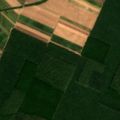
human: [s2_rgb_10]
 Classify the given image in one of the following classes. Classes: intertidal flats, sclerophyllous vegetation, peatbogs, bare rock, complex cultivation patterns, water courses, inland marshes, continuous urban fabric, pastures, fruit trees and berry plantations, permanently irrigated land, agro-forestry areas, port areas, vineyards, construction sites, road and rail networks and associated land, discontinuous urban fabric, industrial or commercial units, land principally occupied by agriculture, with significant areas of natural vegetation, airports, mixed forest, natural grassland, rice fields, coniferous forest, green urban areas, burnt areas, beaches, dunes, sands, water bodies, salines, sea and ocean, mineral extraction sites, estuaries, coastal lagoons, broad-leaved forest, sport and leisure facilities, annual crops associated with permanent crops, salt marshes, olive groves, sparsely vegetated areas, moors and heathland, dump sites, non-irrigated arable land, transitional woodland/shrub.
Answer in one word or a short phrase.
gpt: non-irrigated arable land, broad-leaved forest, transitional woodland/shrub